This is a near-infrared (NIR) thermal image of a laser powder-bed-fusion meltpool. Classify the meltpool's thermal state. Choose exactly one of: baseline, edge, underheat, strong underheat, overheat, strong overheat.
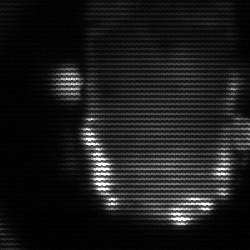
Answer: baseline